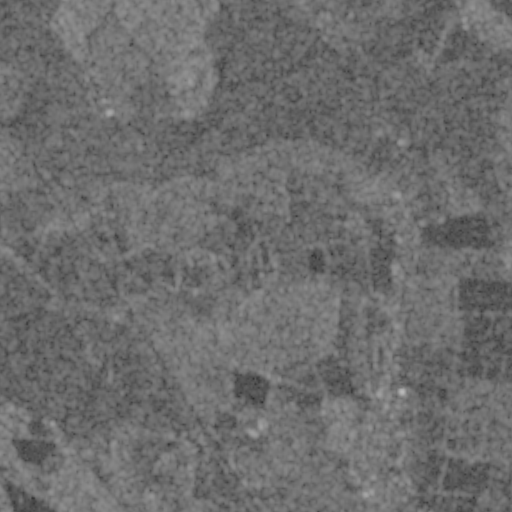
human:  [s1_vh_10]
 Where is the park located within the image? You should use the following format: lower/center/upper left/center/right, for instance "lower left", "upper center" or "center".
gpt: The park is located in the lower right of the image.
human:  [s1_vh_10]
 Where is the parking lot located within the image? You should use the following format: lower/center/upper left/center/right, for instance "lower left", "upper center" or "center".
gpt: The parking lot is located in the lower right of the image.
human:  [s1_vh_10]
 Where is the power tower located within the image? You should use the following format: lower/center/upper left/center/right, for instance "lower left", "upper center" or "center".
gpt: There is no power tower in the image.

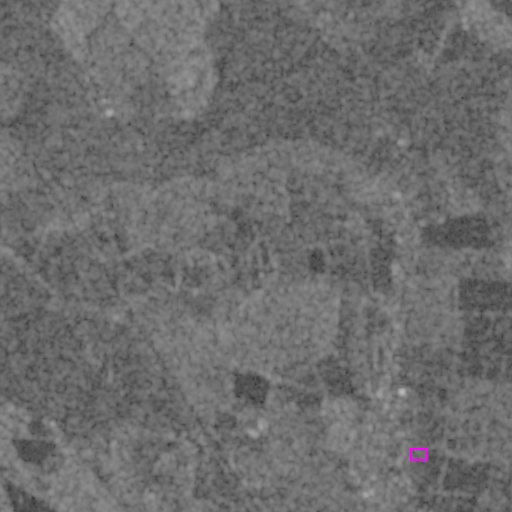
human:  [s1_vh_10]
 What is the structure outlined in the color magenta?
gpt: The structure outlined in magenta is a park.
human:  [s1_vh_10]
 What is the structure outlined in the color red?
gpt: There is no red outline.